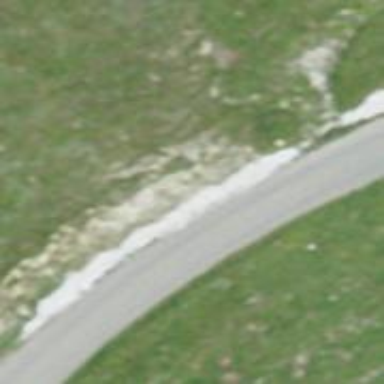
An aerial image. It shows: Unpaved service road.